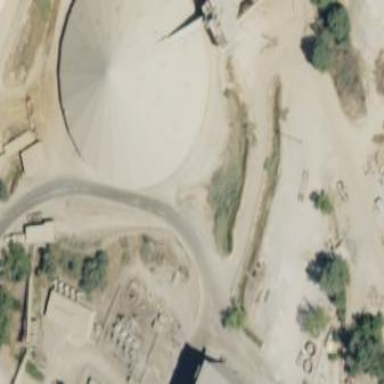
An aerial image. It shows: Storage tank with man-made structure.